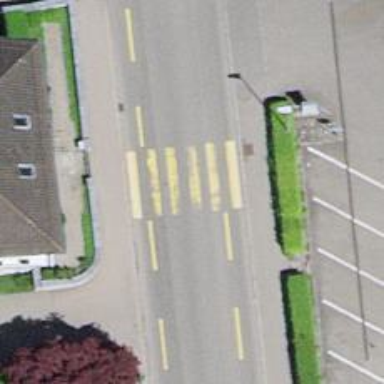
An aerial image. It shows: Marked crossing on the road.